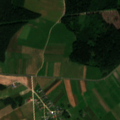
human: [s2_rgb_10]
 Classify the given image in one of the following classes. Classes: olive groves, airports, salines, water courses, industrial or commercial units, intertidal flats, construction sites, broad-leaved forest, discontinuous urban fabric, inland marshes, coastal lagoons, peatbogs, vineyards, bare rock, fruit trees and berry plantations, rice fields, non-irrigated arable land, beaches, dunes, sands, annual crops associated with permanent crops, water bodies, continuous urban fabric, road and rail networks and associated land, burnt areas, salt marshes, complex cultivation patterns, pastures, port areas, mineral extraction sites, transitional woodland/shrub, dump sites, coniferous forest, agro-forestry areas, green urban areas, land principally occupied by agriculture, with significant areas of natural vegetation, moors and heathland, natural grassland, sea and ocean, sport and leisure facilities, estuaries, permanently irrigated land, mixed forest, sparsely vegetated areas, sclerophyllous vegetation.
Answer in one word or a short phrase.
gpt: non-irrigated arable land, pastures, complex cultivation patterns, mixed forest, transitional woodland/shrub